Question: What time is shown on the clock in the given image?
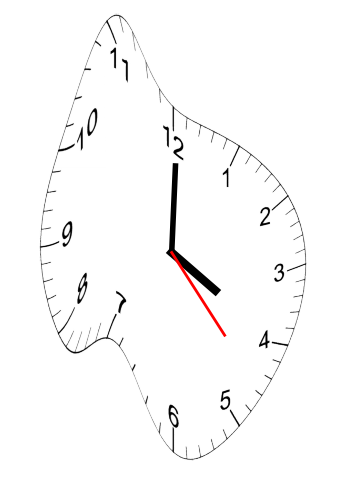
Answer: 04:00:23